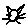
Label: cat